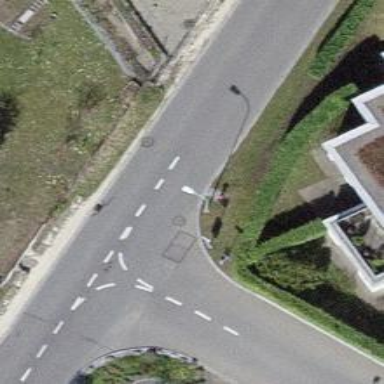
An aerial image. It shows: Public transport stop position.